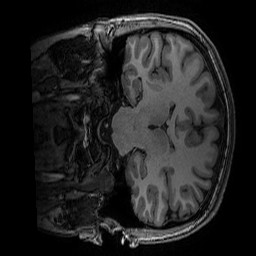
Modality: T1w
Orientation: coronal
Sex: female
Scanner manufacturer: ge
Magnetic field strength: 3 T
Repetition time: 0.007664 s
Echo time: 0.00342 s